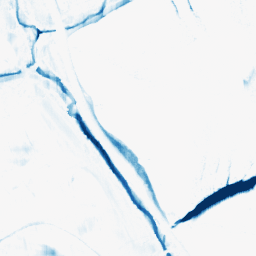
Category: morphological
Decomposition family: morphological_rect
Decomposition parameters: operation: closing
width: 5
height: 20
Upsampling method: quintic
Upsampling parameters: scale: 2
Upsampling scale: 2